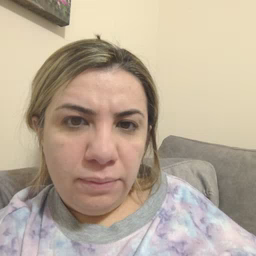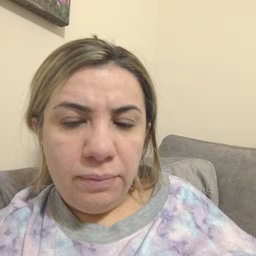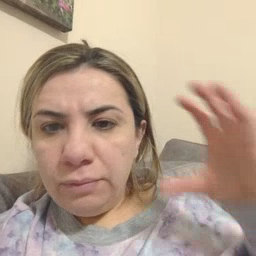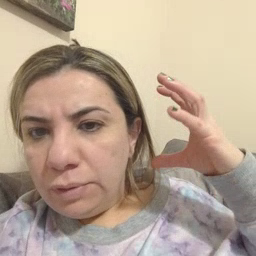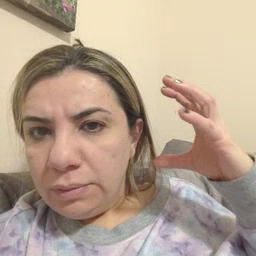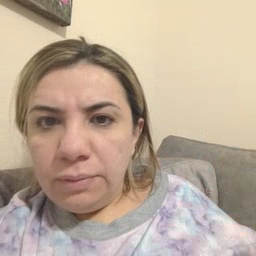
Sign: radio